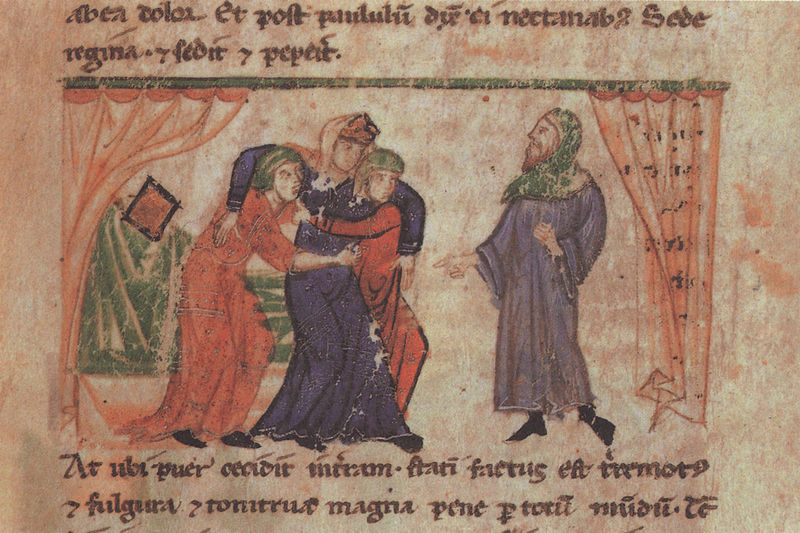
Titel: Alexanderroman
Institution: Leipzig, Stadtbibliothek
Schlagwörter: blau, mann, aquarell, frauen, grün, menschen, frau, kleid, männer, schwarz, stützen, szene, rot, schleier, bart, mütze, arme, bibel, diener, dienerin, bild, hände, möbel, vorhang, adel, decke, blatt, krone, schrift, papier, grafik, lila, figuren, blue, crown, curtain, curtains, hands, hat, king, kissen, könig, men, people, pillow, red, robes, women, arm, black, dress, gardinen, green, group, lady, nose, old, painting, robe, three, woman, kopftuch, bed, bedroom, bett, bettdecke, pink, schlafzimmer, tapestry, stütze, krank, buch, seite, text, buchstaben, medizin, pergament, liege, hand, krankheit, greek, man, mittelalter, head, orange, drapes, königin, stange, maria, kranke, purple, hats, miniatur, beard, writing, mittelalterlich, handschrift, lean, wort, injured, schwach, scene, schwerz, drapery, italy, lager, human, arms, cape, latein, ink, jesus, wörter, shoes, medieval, religion, hut, cloth, papyrus, stürze, finger, book, buchmalerei, heiler, passion, blue dress, verso, stylized, schlafmütze, pointing, calligraphy, manuskript, humans, carry, paulus, bible, page, standing, illumination, help, vorhangstange, latin, medicus, words, fear, recto, manuscript, queen, kopfbedeckung, couch, sick, lame, gemach, gewand, wounded, miracle, support, hugging, frightened, helping, healing, #frauen, gardine, illness, kings, kleider, protect, saving, frau diener, cowering, mamn, gesellschaftlicheszene buch, huddle, two helpers, prange, vorhänge, aglocan, dimaond, anglo saxon, pigments, purple clothes, dolor, man gesturing, weightless